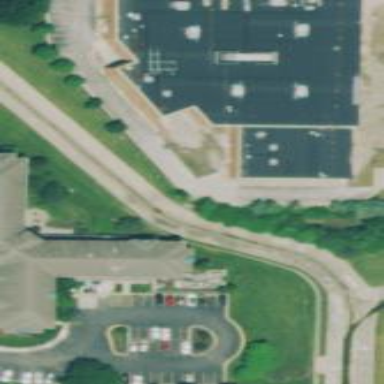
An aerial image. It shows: Retail building.